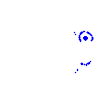
Particle: kaon